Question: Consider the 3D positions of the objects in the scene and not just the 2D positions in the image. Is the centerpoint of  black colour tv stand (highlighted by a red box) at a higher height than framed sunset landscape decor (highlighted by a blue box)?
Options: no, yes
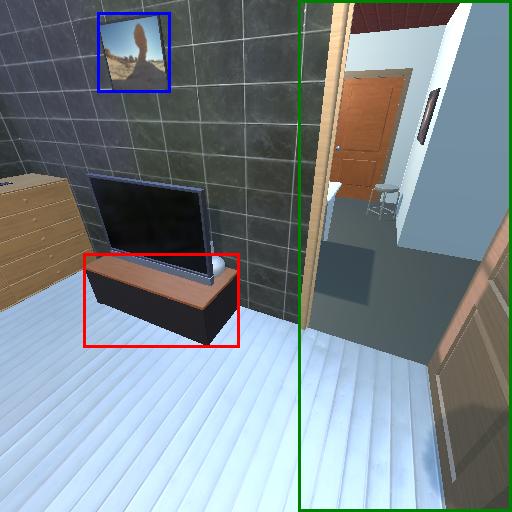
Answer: no